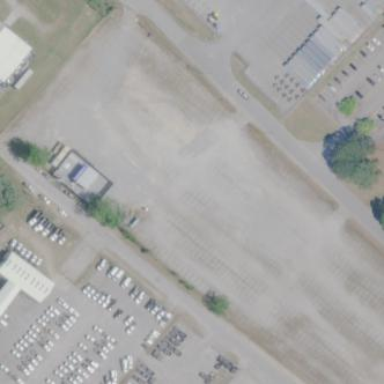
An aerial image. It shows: Parking area.